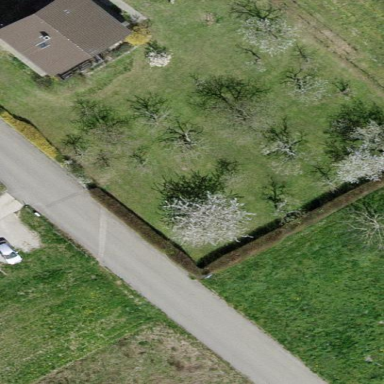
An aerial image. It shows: Orchard.